Interaction volume radius: 5 \u00c5
Interaction volume height: 20 \u00c5
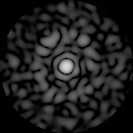
Disorder parameter: 0.8039